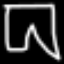
Label: pants